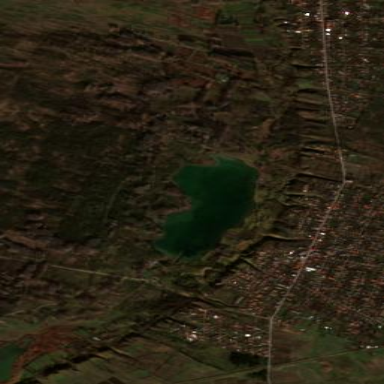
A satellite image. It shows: Beautiful lake surrounded by natural water.